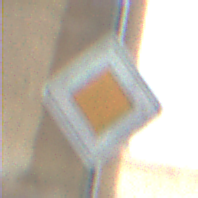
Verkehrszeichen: Vorfahrtsstrasse
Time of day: Midday
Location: Roofed (Beach)
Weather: Overcast
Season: NotSpecified
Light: Natural